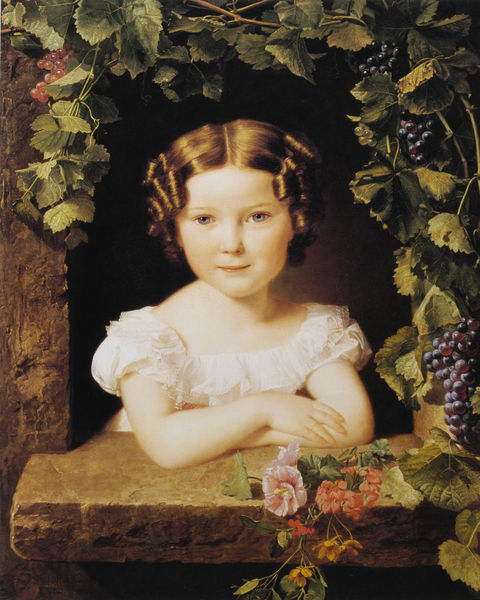
Titel: Bildnis der vierjährigen Komtesse E. in weinlaubumranktem Fenster
Künstler: Ferdinand Georg Waldmüller
Standort: Schweinfurt
Institution: Sammlung Georg Schäfer
Schlagwörter: blau, blätter, dunkel, felsen, hand, haut, kopf, körper, laub, schatten, weiß, gelb, grün, mädchen, sitzen, äste, ausschnitt, blume, blumen, braun, dunkelbraun, fenster, finger, frisur, haar, hell, holz, kleid, licht, mund, nase, orange, profil, schwarz, stirn, stützen, blick, blüte, blüten, gebäude, haus, obst, park, rose, rosen, rot, beige, malerei, jung, wand, arm, arme, augen, gesicht, kleidung, mensch, rahmen, spitze, stehen, stein, steine, ärmel, bildnis, blicken, hals, hände, portrait, porträt, schauen, öl, ast, natur, stamm, zweige, brüstung, sonne, auge, haare, kind, blatt, girlande, person, pflanze, augenbrauen, brünett, kinn, lippe, lippen, locke, locken, mittelscheitel, puffärmel, rosa, scheitel, schulter, schultern, frucht, früchte, garten, gemüse, ranken, trauben, kindheit, lächeln, wangen, armlehne, lehne, zöpfe, ernte, fels, mauer, lila, violett, bank, romantik, lehnen, stämme, rotwein, wein, zopf, brauen, glanz, glänzen, rüsche, rüschen, wange, augenbraue, aufstützen, fein, oberkörper, blumenstrauß, wände, lachen, stütze, porzellan, fensterrahmen, mauerwerk, jugend, brett, stengel, kranz, flora, nasenlöcher, braue, ranke, sims, biedermeier, runge, verschränkt, efeu, frontalansicht, weintrauben, mauern, fensterbank, fensterbrett, fröhlich, weinlaub, traube, weinblätter, weintraube, reben, waldmüller, niedlich, süß, blätterdach, auflehnen, decoltee, fenstersims, gucken, klee, porcellan, umrandet, lieblich, weißes kleid, malve, rüsch, weinlaube, äate, er, root, portratit, kitcsh